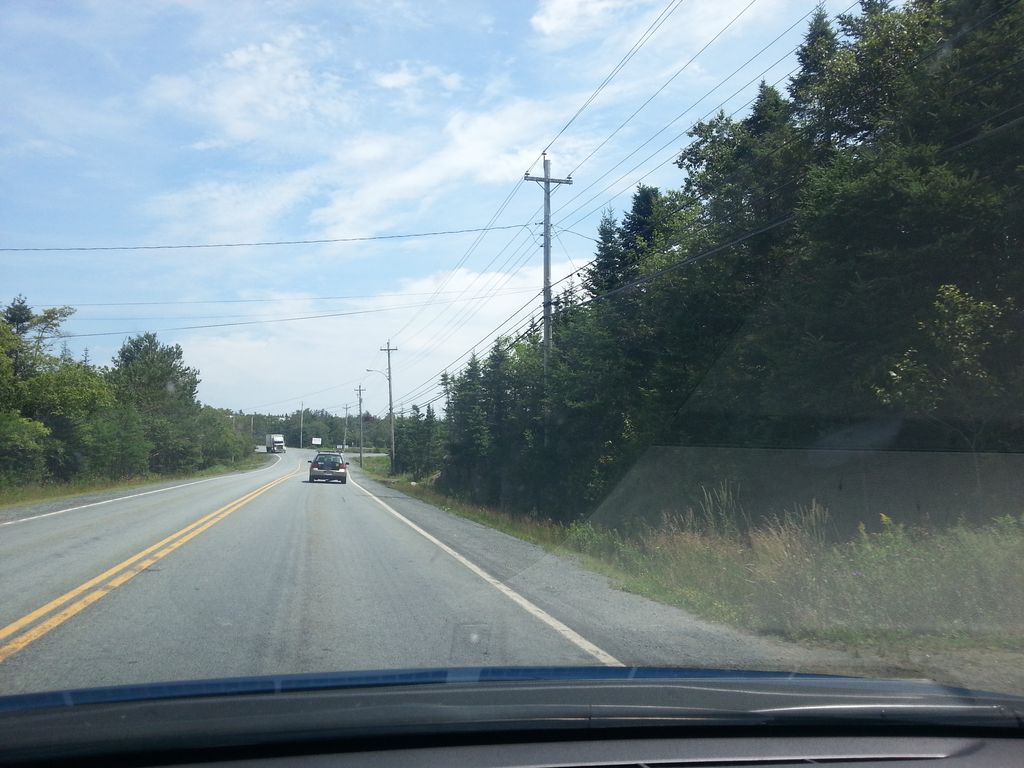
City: halifax